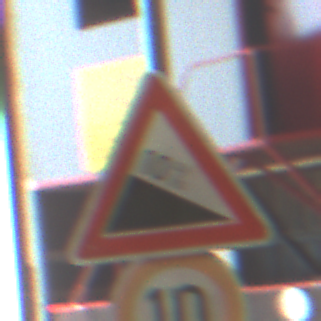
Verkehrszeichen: Gefaelle10
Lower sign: Geschwindigkeit10
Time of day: Midday
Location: Indoor (Urban)
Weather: NotSpecified
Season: NotSpecified
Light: Natural